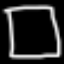
Label: square